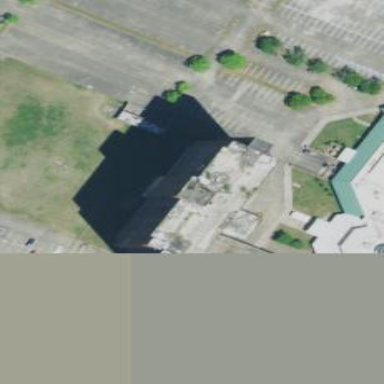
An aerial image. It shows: Building.